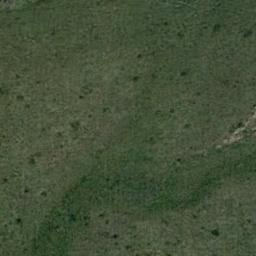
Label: meadow